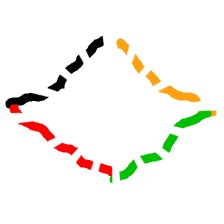
Shape: rhombus